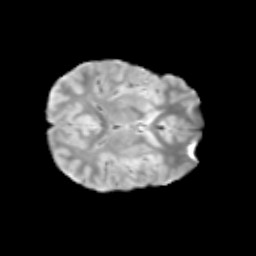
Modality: T2w
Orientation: axial
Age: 11
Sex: male
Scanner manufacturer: siemens
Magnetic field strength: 3 T
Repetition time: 3.8 s
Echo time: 0.07 s